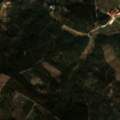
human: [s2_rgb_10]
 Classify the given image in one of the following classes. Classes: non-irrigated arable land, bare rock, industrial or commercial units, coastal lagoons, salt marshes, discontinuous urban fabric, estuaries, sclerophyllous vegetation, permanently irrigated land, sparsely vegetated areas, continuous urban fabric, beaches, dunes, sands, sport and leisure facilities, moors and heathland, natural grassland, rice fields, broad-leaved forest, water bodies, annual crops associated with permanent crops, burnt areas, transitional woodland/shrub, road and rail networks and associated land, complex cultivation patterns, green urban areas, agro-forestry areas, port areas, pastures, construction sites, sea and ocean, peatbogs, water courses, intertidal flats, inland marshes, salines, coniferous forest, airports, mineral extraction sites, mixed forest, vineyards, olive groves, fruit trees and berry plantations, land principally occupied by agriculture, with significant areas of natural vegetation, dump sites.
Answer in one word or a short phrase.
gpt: complex cultivation patterns, broad-leaved forest, mixed forest, transitional woodland/shrub